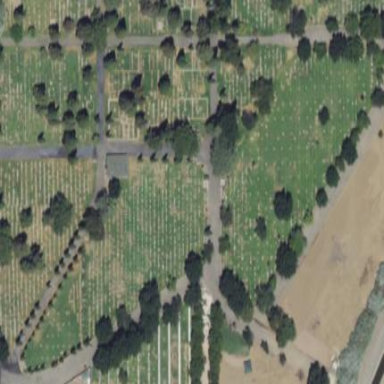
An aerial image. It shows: Cemetery.